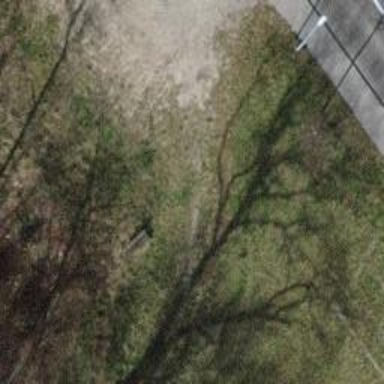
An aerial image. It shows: Bench.